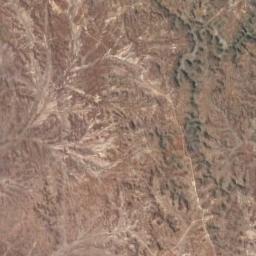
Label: mountain